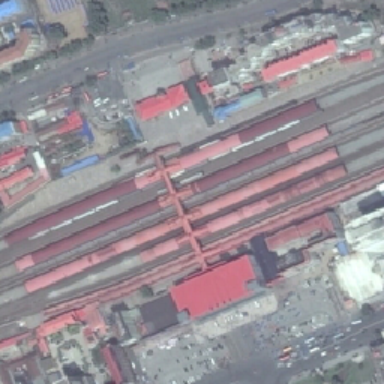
There are four red ceilings on the tracks .